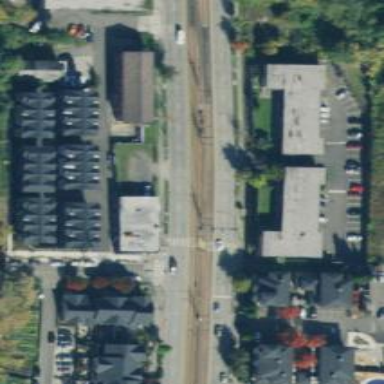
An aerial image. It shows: Railway signal.